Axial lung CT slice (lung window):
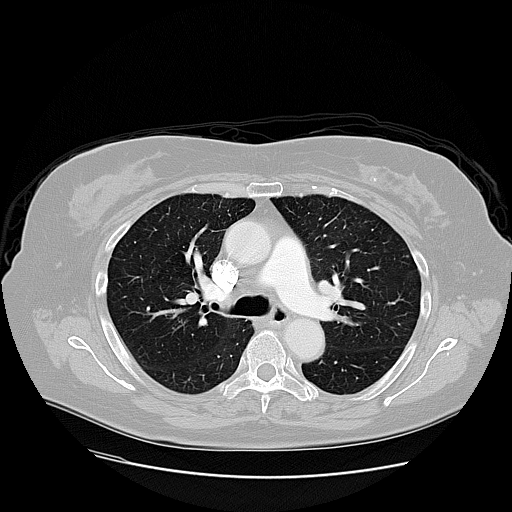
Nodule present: no